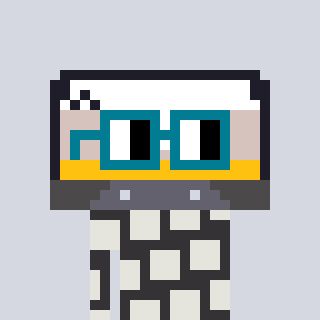
a pixel art character with square dark green glasses, a cassette tape-shaped head and a grayscale-colored body on a cool background